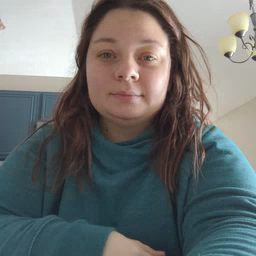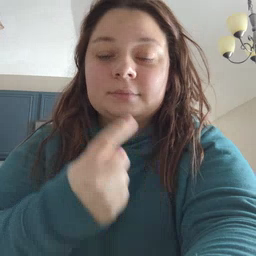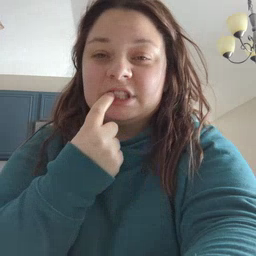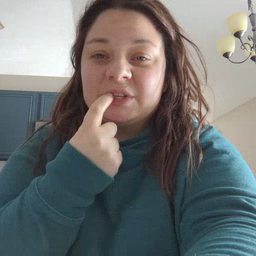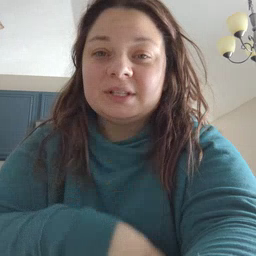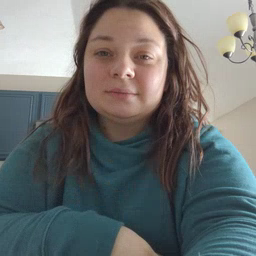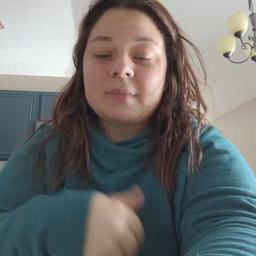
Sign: tooth